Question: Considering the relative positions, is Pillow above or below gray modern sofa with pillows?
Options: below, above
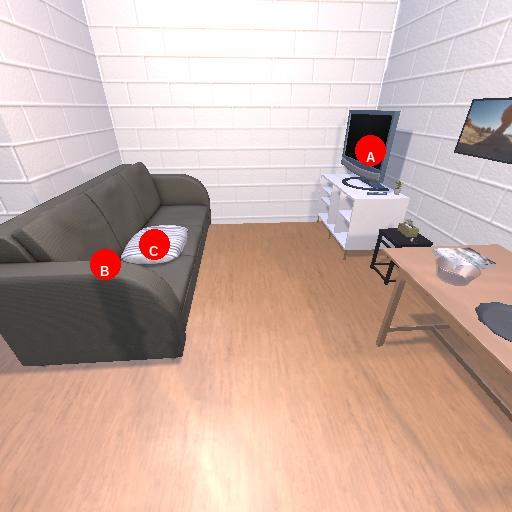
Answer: below